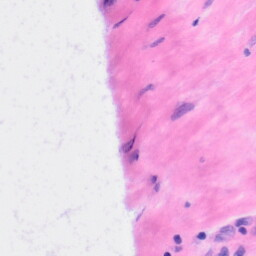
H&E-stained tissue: Liver